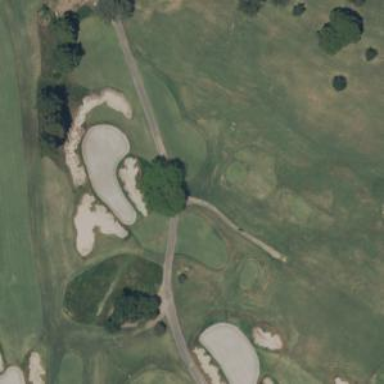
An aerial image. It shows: Path used for both walking and golf.